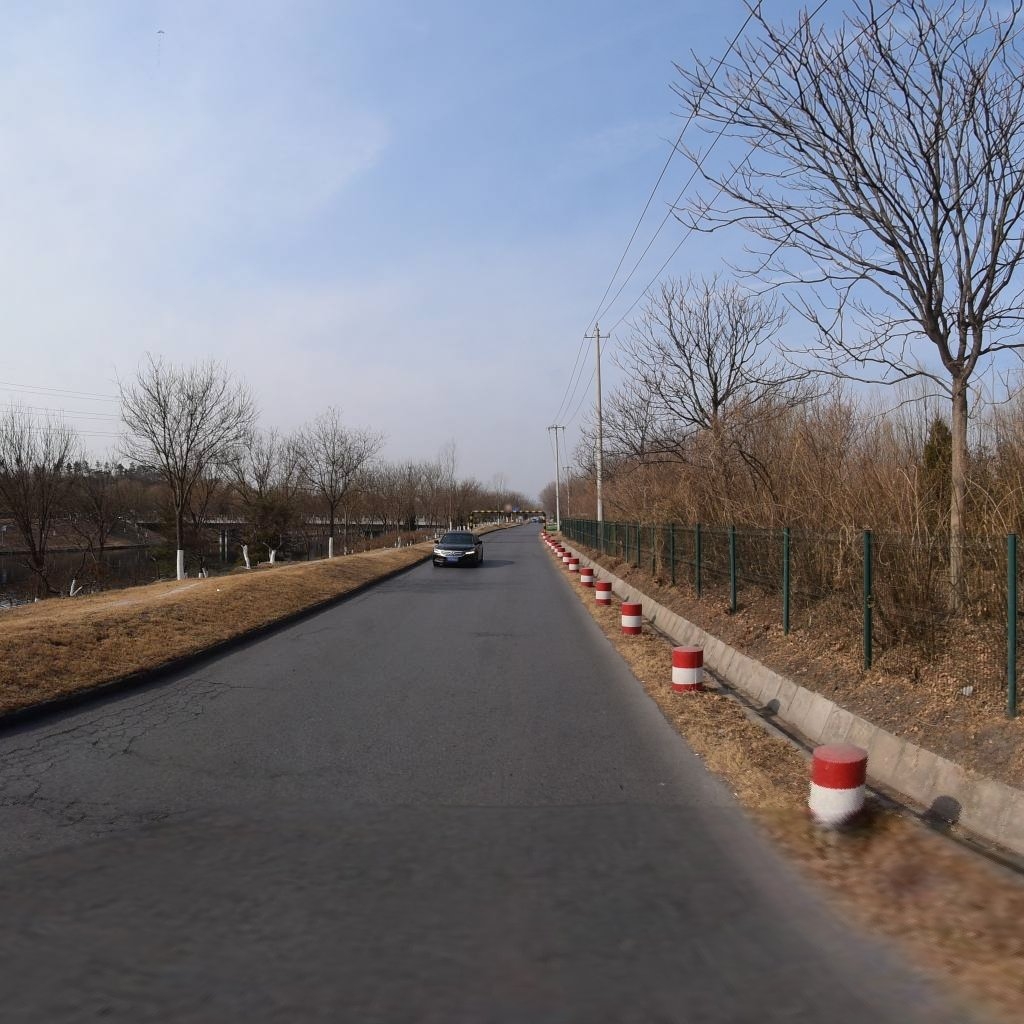
Region: Chaoyang
Road damage annotations: alligator crack